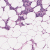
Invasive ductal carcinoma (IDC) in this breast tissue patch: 1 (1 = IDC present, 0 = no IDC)